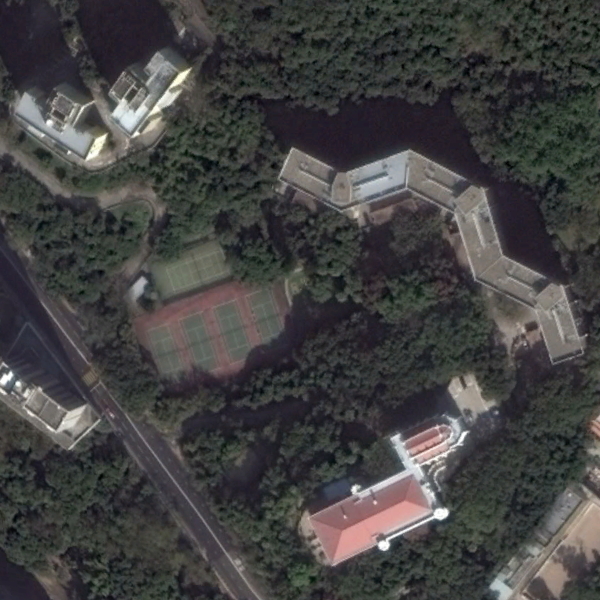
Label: School